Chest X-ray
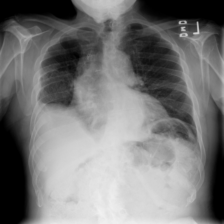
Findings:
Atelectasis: negative
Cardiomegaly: negative
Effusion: negative
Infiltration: negative
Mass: negative
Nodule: negative
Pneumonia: negative
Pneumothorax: negative
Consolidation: negative
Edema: negative
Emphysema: negative
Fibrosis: negative
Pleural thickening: negative
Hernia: negative